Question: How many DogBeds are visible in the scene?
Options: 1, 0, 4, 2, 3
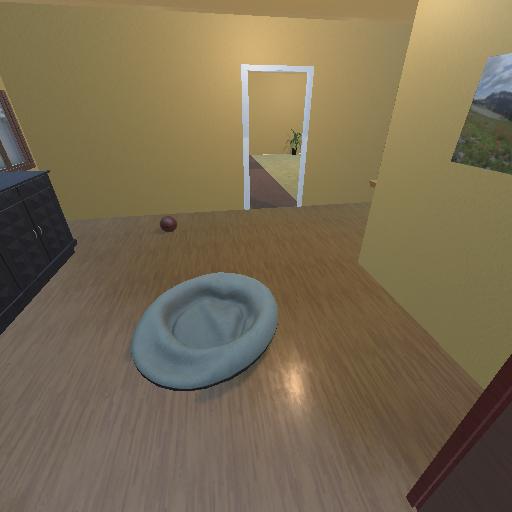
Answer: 1